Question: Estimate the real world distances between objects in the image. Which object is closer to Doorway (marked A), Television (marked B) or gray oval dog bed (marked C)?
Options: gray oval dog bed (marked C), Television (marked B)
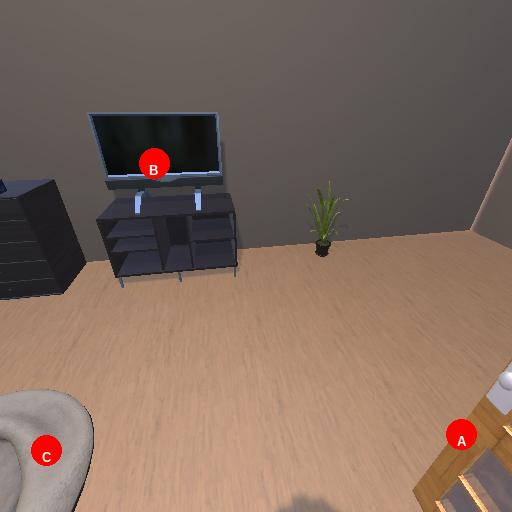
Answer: gray oval dog bed (marked C)